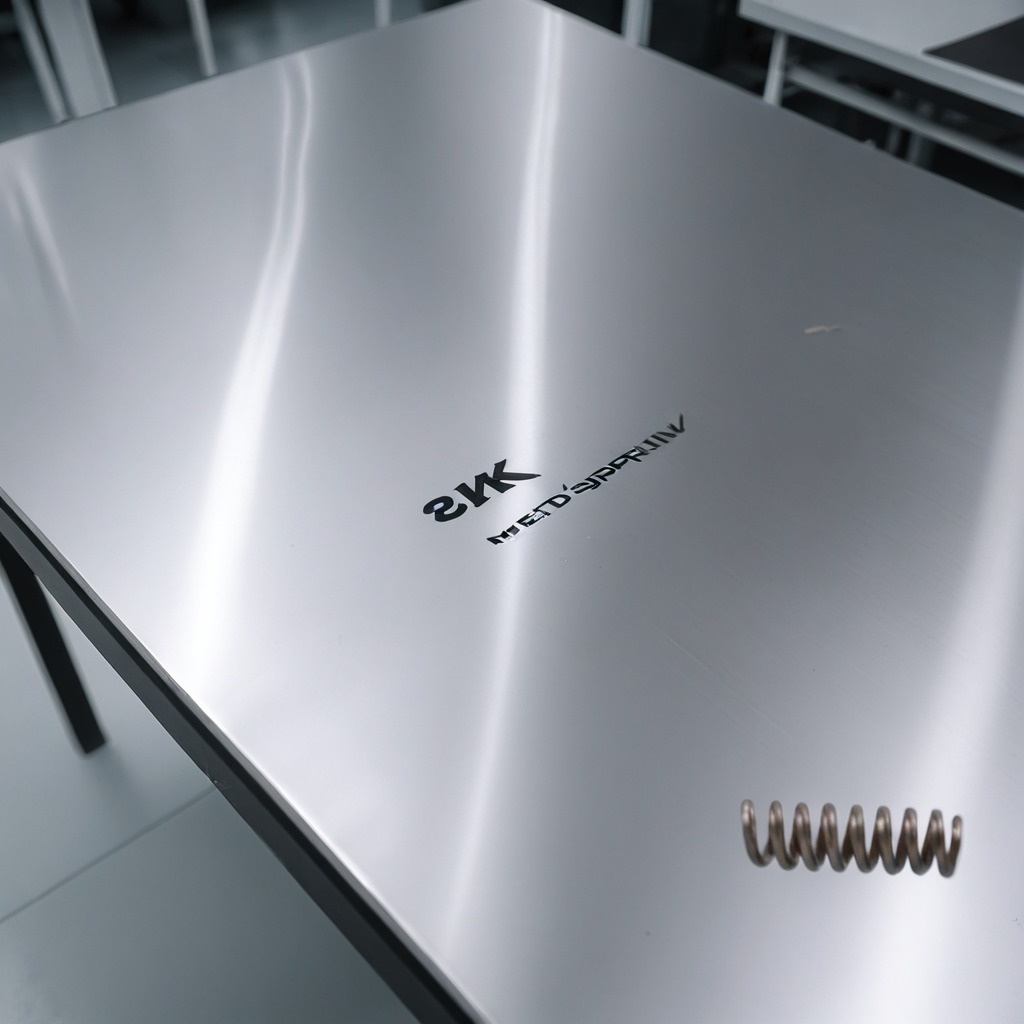
A coiled metal spring is lying on the stainless steel table.